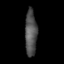
Tissue: skin
Cell type: Epithelial cells
Senescence score: 0.8101
Nuclear area (px): 540
Mean DAPI intensity: 80.93